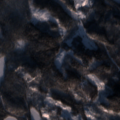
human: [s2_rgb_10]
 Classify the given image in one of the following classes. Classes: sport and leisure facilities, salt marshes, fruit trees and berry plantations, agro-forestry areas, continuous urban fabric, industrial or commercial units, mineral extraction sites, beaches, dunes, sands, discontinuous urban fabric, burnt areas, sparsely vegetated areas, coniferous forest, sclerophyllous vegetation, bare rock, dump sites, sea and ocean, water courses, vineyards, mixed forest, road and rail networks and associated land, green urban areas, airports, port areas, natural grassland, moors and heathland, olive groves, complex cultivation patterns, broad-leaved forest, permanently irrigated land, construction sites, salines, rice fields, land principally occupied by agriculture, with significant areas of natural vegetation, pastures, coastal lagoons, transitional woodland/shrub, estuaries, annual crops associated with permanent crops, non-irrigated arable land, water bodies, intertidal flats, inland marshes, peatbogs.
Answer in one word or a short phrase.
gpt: coniferous forest, mixed forest, transitional woodland/shrub